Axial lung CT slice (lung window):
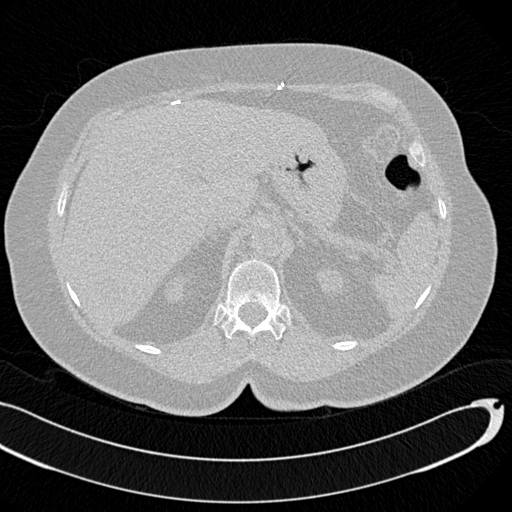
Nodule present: no